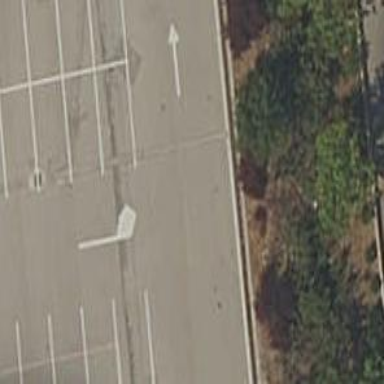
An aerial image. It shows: Asphalt parking aisle road.